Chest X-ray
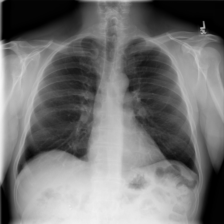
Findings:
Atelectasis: negative
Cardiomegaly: negative
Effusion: negative
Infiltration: negative
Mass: negative
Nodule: negative
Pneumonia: negative
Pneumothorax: negative
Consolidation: negative
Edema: negative
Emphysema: negative
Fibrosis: negative
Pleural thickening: negative
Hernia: negative